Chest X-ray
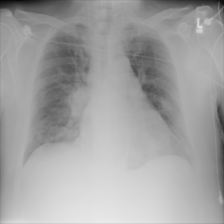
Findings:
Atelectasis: negative
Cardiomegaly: negative
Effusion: positive
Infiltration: positive
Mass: negative
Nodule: negative
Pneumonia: negative
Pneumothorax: negative
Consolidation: positive
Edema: negative
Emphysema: negative
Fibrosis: negative
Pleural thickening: negative
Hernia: negative